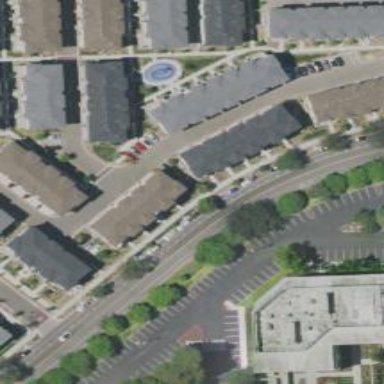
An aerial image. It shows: Living street.